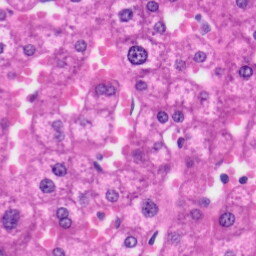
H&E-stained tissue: Liver